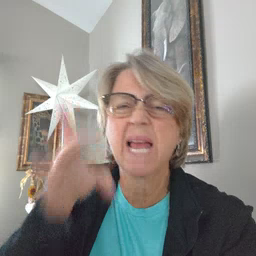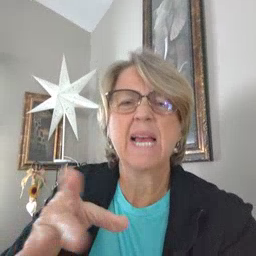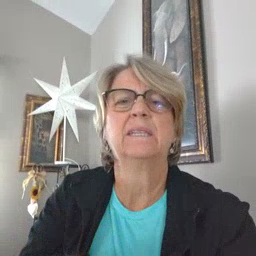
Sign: hate